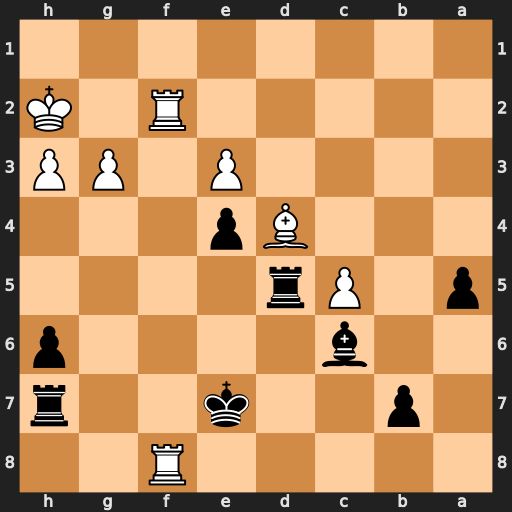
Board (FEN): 5R2/1p2k2r/2b4p/p1Pr4/3Bp3/4P1PP/5R1K/8
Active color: b
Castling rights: -
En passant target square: -
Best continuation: Rxd4 exd4 e3 R2f5 e2 Re5+ Kxf8